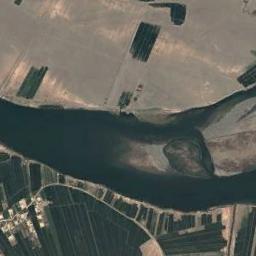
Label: river